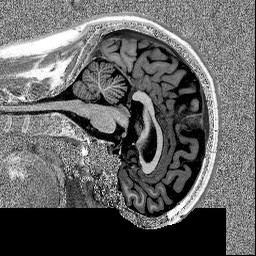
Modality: MP2RAGE
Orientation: sagittal
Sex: male